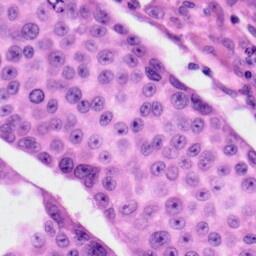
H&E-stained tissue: Skin